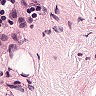
Metastatic tissue present: no